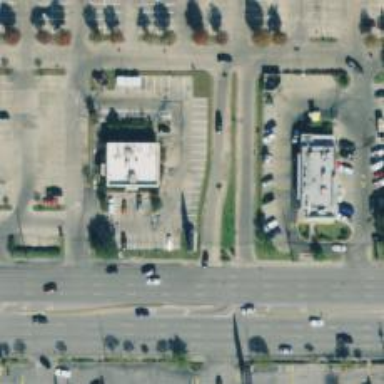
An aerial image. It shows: Parking space.